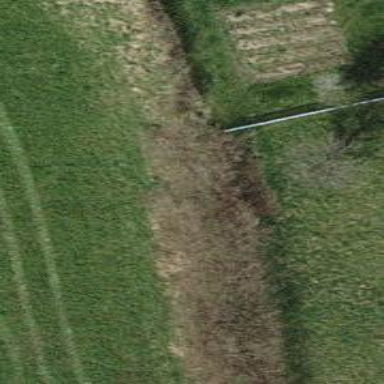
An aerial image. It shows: Hedge barrier.